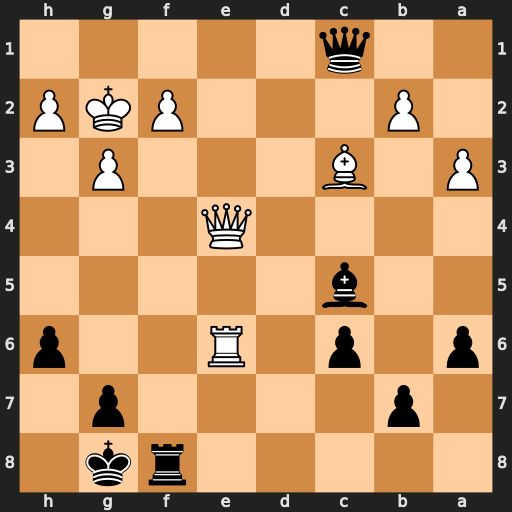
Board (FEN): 5rk1/1p4p1/p1p1R2p/2b5/4Q3/P1B3P1/1P3PKP/2q5
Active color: b
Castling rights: -
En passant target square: -
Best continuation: Rxf2+ Kh3 Qf1+